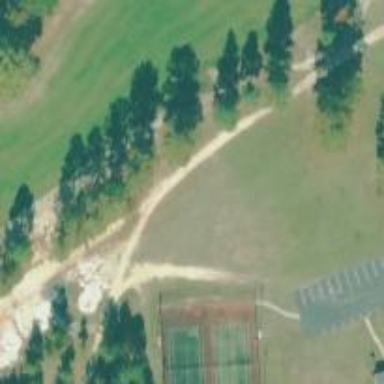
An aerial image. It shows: Pathway for golfing.